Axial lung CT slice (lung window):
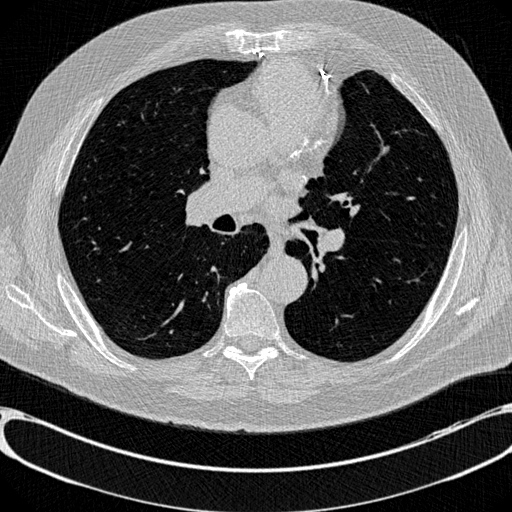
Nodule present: no